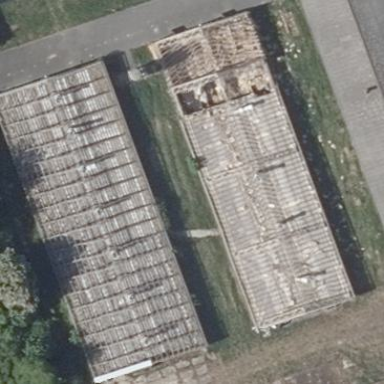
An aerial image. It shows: Gabled roof of grey-colored farm auxiliary building with its roof oriented along the structure.